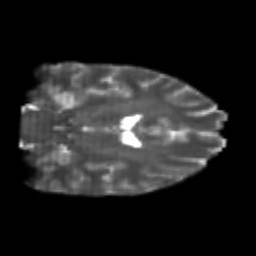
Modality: T2w
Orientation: coronal
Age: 24
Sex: female
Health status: healthy
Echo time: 0.074 s